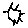
Label: sun